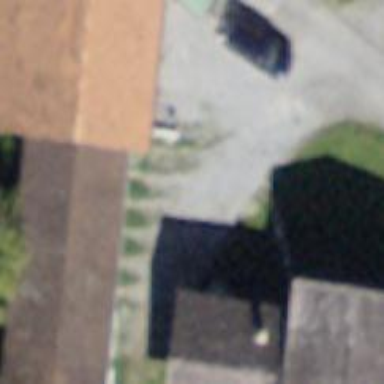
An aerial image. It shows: Garage building.